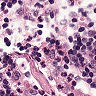
Metastatic tissue present: no